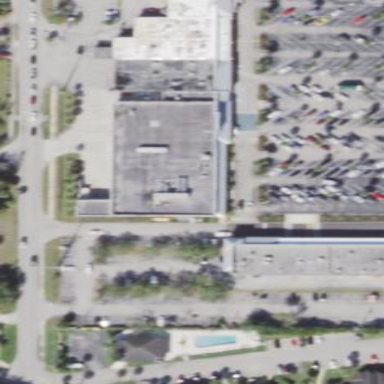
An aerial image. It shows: Part of building that serves as supermarket.